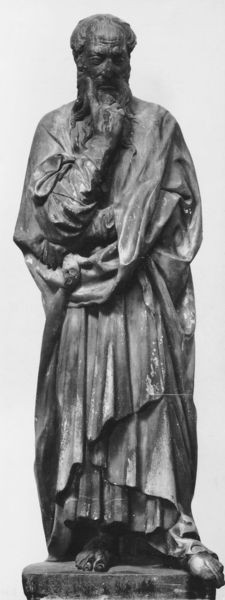
Titel: Pensieroso
Künstler: Donatello
Institution: Florenz, Museo dell’Opera del Duomo
Schlagwörter: hand, mann, umhang, weiß, finger, grau, kleid, nase, schwarz, stirn, blick, tuch, bart, arme, falten, gesicht, sockel, stehen, stein, vollbart, figur, haare, mantel, skulptur, statue, füße, haltung, glatze, faltenwurf, plastik, zehen, foto, barfuss, philosoph, denken, denkmal, schwarzweiß, denker, heiliger, standbild, bildhauer, denkml